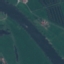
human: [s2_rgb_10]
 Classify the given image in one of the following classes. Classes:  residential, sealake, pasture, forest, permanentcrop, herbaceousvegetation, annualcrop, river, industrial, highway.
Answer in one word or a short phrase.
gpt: River